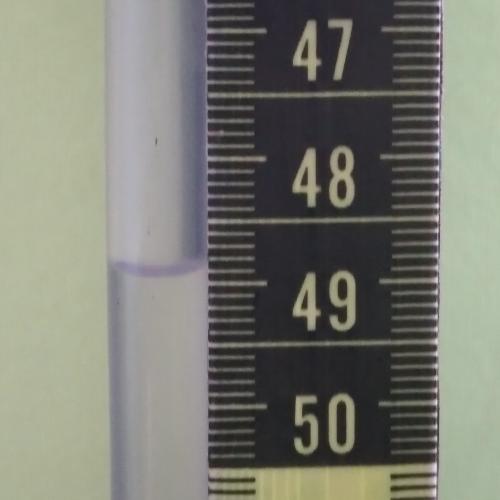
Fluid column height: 48.9 cm